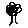
Label: tree